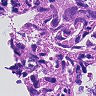
Metastatic tissue present: yes